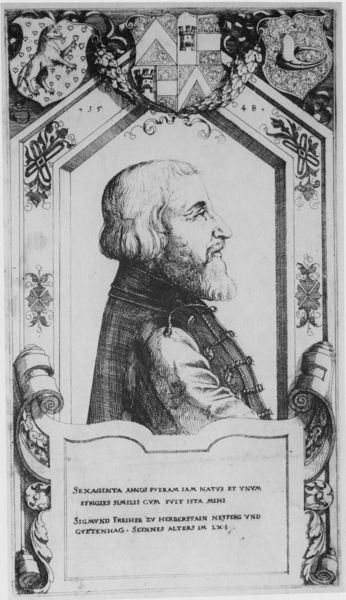
Titel: Bildnis von Sigismund von Herberstain
Künstler: Augustin Hirschvogel
Institution: (Seriendruck)
Schlagwörter: kopf, mann, umhang, weiß, frisur, grau, haar, mund, nase, profil, schmuck, schwarz, zeichnung, blick, tiere, muster, ornament, alt, bart, jacke, schnurrbart, architektur, augen, bluse, kragen, mensch, rahmen, vollbart, ärmel, bildnis, horn, portrait, porträt, auge, gewand, haare, mantel, schnur, blatt, girlande, halbansicht, rechts, pferd, turm, schrift, rahmung, grafik, graphik, rand, tafel, symmetrie, ernst, inschrift, büste, dekor, verzierung, metall, kordel, knöpfe, schild, greis, burg, druck, stich, schwarzweiß, text, buchstaben, girlanden, wappen, voluten, rollen, mittelalter, wams, herz, löwe, volute, zierde, kupferstich, cape, haartracht, legende, gibel, feston, latein, schilde, festons, wörter, bildtext, ruhm, zacke, rollwerk, giebelarchitektur, säulenarchitektur, wappenkranz, horm, 1548, #rahmen, triere, dokument ist